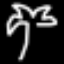
Label: palm tree